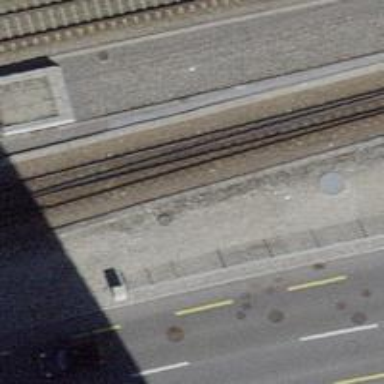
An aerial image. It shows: Narrow-gauge railway track electrified by contact line.